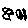
Label: triangle